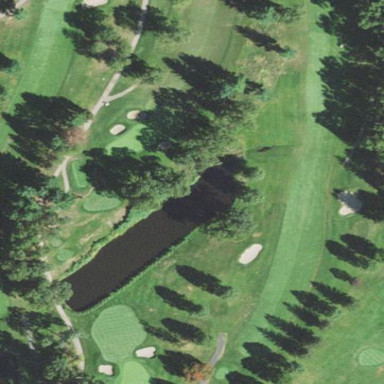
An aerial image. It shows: Scenic view of water hazard on golf course. The natural water feature adds beauty to the landscape.